【题型】解答题　【知识点】解析几何　【难度】hard
\pagestyle{empty}
\noindent
已知双曲线 \( C: x^2 - \frac{y^2}{3} = 1 \)，\( F_1 \)、\( F_2 \) 分别是其左、右焦点，直线 \( l \) 与双曲线 \( C \) 的右支交于 \( A \)、\( B \) 两点.

\vspace{1em}
\noindent
(1) 当直线 \( l \) 过点 \( F_2 \)，且 \( |AB| = 6 \) 时，求 \( \triangle ABF_1 \) 的周长；

\vspace{0.5em}
\noindent
(2) 已知点 \( N(-2, 3) \)，若直线 \( AN \)、\( BN \) 的斜率之和为 \( 0 \)，且 \( \tan \angle ANB = \frac{4}{3} \)，当 \( AN \)、\( BN \) 分别与 \( y \) 轴交于点 \( R \)、\( S \) 时，求 \( \triangle RSN \) 的面积；

\vspace{0.5em}
\noindent
(3) 已知直线 \( l \) 过点 \( F_2 \)，\( P \) 是双曲线 \( C \) 上一点且位于第一象限，且满足 \( \overrightarrow{OQ} = 2\overrightarrow{OP} \) 的点 \( Q \) 在线段 \( AB \) 上，若 \( \overrightarrow{AB} = 2\overrightarrow{QF_2} \)，求点 \( P \) 的坐标.
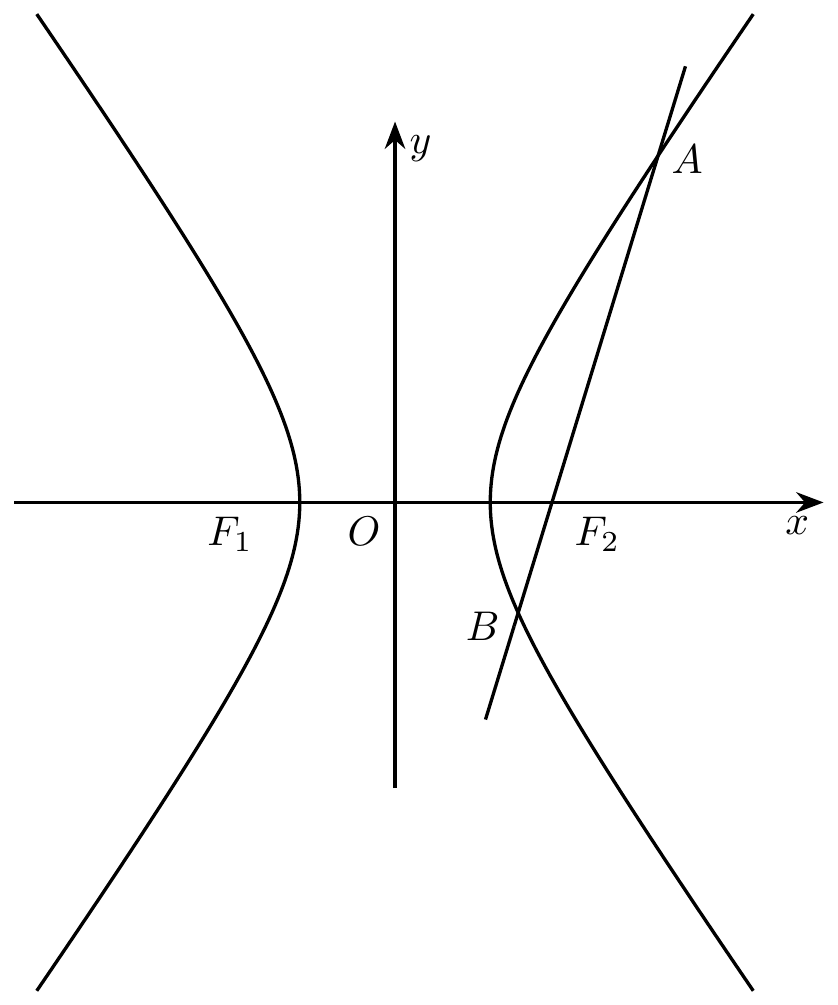
【解答】
\noindent
【答案】(1)$16$

\noindent
(2)$2$

\noindent
(3)$\left(\frac{3}{2},\frac{\sqrt{15}}{2}\right)$

\vspace{1em}
\noindent
【分析】（1）由双曲线的定义，根据整体思想，可得答案；

\noindent
（2）由斜率之和为零，可得倾斜角的大小，从而求得直线方程，利用三角形面积公式，可得答案；

\noindent
（3）分斜率存在与不存在两种情况，表示出直线方程，联立双曲线方程，写出韦达定理，结合题意建立方程，可得答案.

\vspace{1em}
\noindent
【详解】（1）

\noindent
根据双曲线定义得：$|AF_1| - |AF_2| = 2$，$|BF_1| - |BF_2| = 2$，

\noindent
两式相加得$|AF_1| + |BF_1| - (|AF_2| + |BF_2|) = 4$，即$|AF_1| + |BF_1| - |AB| = 4$，

\noindent
由已知$|AB| = 6$得$|AF_1| + |BF_1| = 10$，所以$\triangle ABF_1$的周长为$16$，

（2）

\noindent
设直线 \( AN \)、\( BN \) 的倾斜角分别为 \( \alpha \)、\( \beta \)，

\noindent
由已知 \( k_{AN} + k_{BN} = 0 \) 得 \( \alpha + \beta = \pi \)，不妨设 \( 0 < \alpha < \frac{\pi}{2} < \beta < \pi \)，则 \( \angle ANB = 2\alpha \)，

\noindent
则 \( \tan \angle ANB = \tan 2\alpha = \frac{4}{3} \) 可求得 \( \tan \alpha = \frac{1}{2} \) 或 \( -2 \)（舍），\( \tan \beta = -\frac{1}{2} \)，

\noindent
所以直线 \( AN \): \( y - 3 = \frac{1}{2}(x + 2) \) 解得 \( R(0,4) \)，

\noindent
直线 \( BN \): \( y - 3 = -\frac{1}{2}(x + 2) \) 解得 \( S(0,2) \)，

\noindent
所以 \( \triangle RSN \) 的面积为 \( \frac{1}{2}|RS| \cdot |x_N| = \frac{1}{2} \times 2 \times 2 = 2 \).

\vspace{1em}
\noindent
（3）设 \( P(x_0,y_0),(x_0 > 0,y_0 > 0) \)，由 \( \overrightarrow{OQ} = 2\overrightarrow{OP} \) 知 \( Q(2x_0,2y_0) \)，

\noindent
若直线 \( l \) 斜率不存在，则 \( l: x = 2 \)，此时 \( P(1,0),Q(2,0) \) 与点 \( F_2(2,0) \) 重合，不符题意，舍去；

\noindent
设直线 \( l \) 方程为：\( y = k(x - 2) \)，

\noindent
与双曲线 \( C: x^2 - \frac{y^2}{3} = 1 \) 联立化简得 \( (k^2 - 3)x^2 - 4k^2x + 4k^2 + 3 = 0 \)，

\noindent
\( k^2 - 3 \neq 0,\Delta > 0 \) 显然成立，设交点 \( A(x_1,y_1) \)、\( B(x_2,y_2) \)，

\noindent
由韦达定理：\( x_1 + x_2 = \frac{4k^2}{k^2 - 3},x_1x_2 = \frac{4k^2 + 3}{k^2 - 3} \)，

\noindent
由 \( \overrightarrow{AB} = 2\overrightarrow{QF_2} \) 得 \( (x_2 - x_1,y_2 - y_1) = 2(2 - 2x_0,-2y_0) \)，

\noindent
从而 \( x_2 - x_1 = 2(2 - 2x_0) \)，即 \( (x_1 - x_2)^2 = 16(x_0 - 1)^2 \)，

将韦达定理代入 \(\left(\frac{4k^2}{k^2 - 3}\right)^2 - 4 \times \frac{4k^2 + 3}{k^2 - 3} = 16(x_0 - 1)^2\)

\noindent
化简得 \(9(k^2 + 1) = 4(x_0 - 1)^2(k^2 - 3)^2\) （※），

\vspace{0.5em}
\noindent
因为 \(k = k_{QF_2} = \frac{2y_0}{2x_0 - 2} = \frac{y_0}{x_0 - 1}\)，即 \(y_0 = k(x_0 - 1)\)，

\noindent
由已知 \(P(x_0,y_0)\) 在双曲线上，得 \(3x_0^2 - y_0^2 = 3\)，

\noindent
从而 \(3x_0^2 - (k(x_0 - 1))^2 = 3\) 得 \(k^2 = \frac{3x_0^2 - 3}{(x_0 - 1)^2} = \frac{3(x_0 + 1)}{x_0 - 1}\) 代入（※）式，

\(9\left(\frac{3x_0 + 3}{x_0 - 1} + 1\right) = 4(x_0 - 1)^2\left(\frac{3x_0 + 3}{x_0 - 1} - 3\right)^2,
\)

\noindent
化简得 \(9 \cdot \frac{4x_0 + 2}{x_0 - 1} = 4(x_0 - 1)^2\left(\frac{6}{x_0 - 1}\right)^2\)，即 \(9 \cdot \frac{4x_0 + 2}{x_0 - 1} = 4 \times 36\)，

\noindent
解得 \(x_0 = \frac{3}{2}\)，则点 \(P\) 的坐标为 \(\left(\frac{3}{2},\frac{\sqrt{15}}{2}\right)\).

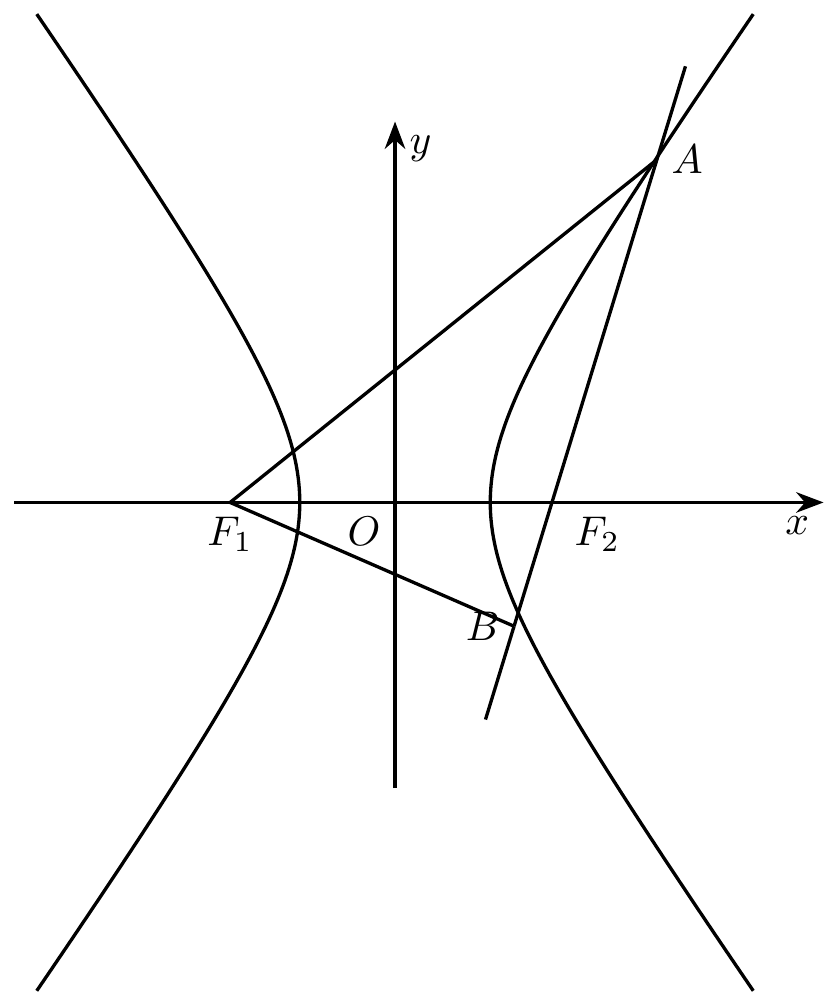
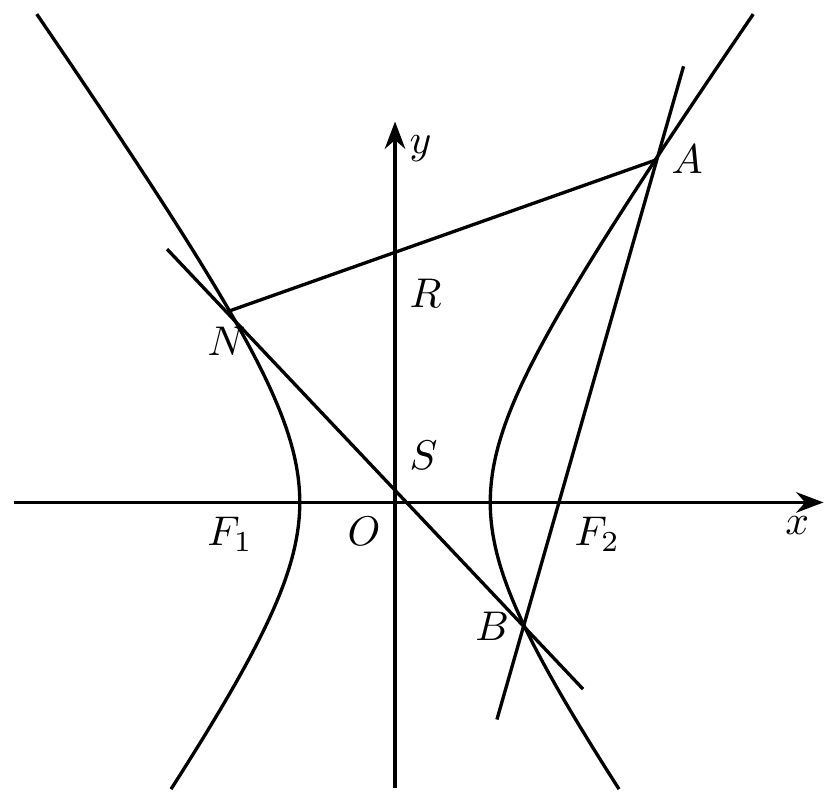
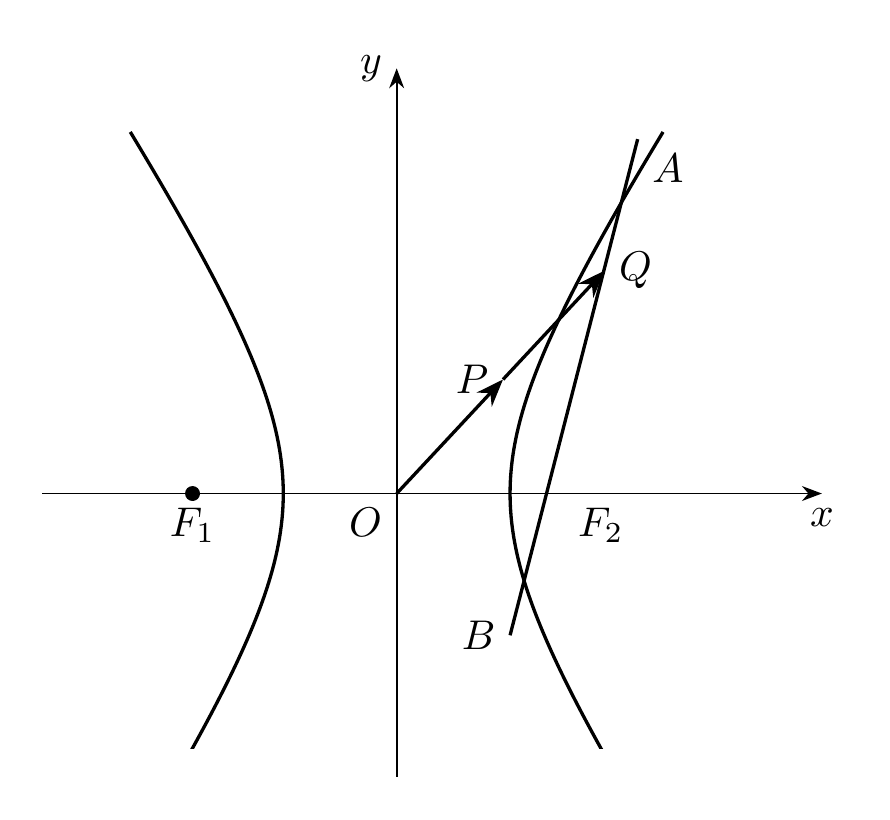